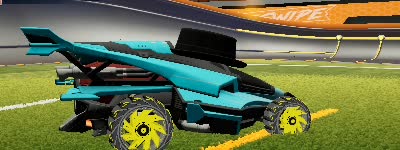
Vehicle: aftershock